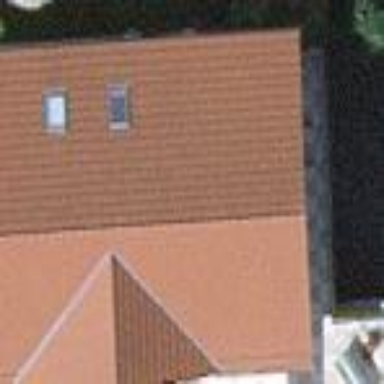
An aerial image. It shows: Residential building.